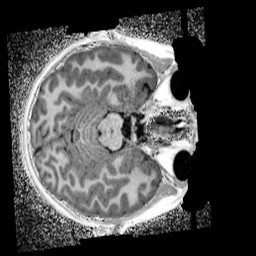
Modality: UNIT1_denoised
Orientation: axial
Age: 11
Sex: female
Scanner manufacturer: siemens
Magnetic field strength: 3 T
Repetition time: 4 s
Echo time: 0.00299 s